Field crop: maize
Growth stage: 2
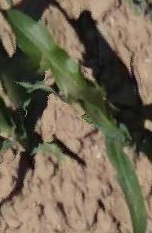
Species: maize